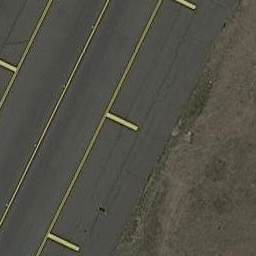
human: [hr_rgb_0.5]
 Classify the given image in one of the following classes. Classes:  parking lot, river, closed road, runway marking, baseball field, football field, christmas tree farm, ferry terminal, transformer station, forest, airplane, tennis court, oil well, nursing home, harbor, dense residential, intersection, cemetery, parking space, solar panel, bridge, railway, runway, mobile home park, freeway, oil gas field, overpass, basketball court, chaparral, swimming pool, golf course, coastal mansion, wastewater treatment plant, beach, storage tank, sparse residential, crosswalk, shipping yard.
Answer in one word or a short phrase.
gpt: runway marking